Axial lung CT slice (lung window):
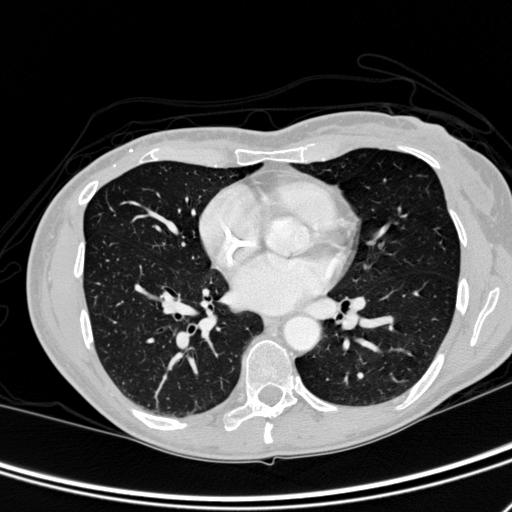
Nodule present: no